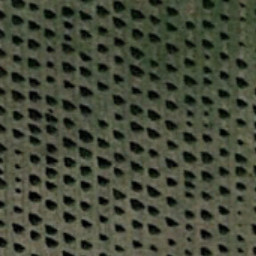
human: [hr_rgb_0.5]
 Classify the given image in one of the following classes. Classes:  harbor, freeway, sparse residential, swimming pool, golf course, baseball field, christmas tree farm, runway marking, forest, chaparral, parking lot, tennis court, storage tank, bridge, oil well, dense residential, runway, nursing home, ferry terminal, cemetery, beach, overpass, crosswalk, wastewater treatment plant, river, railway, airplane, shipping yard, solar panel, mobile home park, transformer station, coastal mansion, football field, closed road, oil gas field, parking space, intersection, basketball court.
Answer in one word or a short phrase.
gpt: christmas tree farm